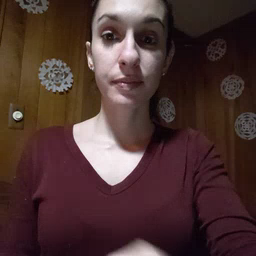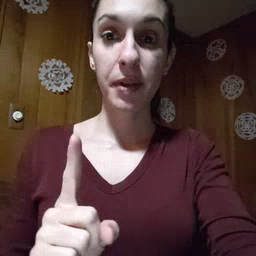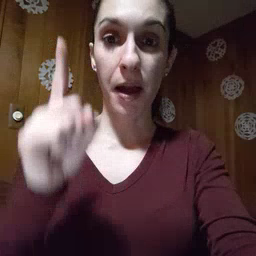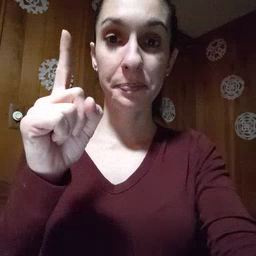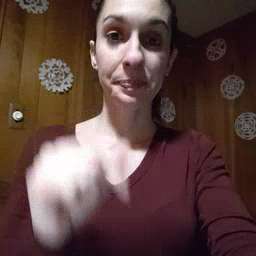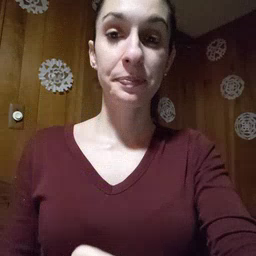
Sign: up